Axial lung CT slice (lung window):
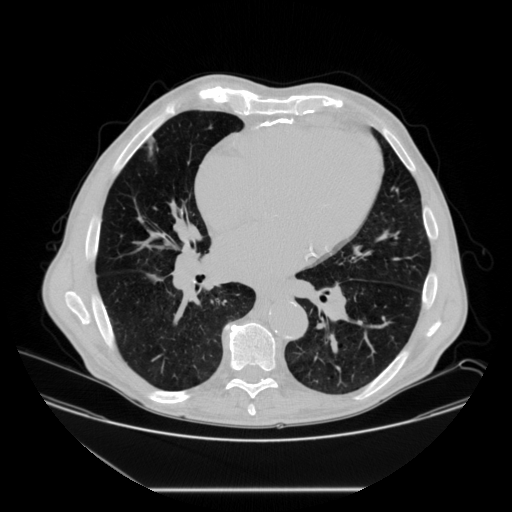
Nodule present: no